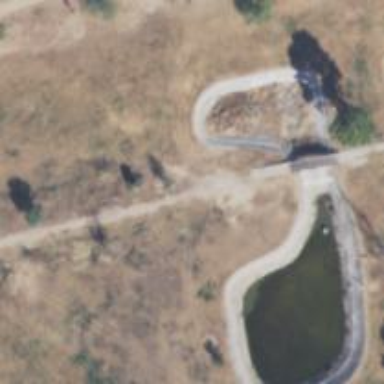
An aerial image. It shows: Path leading to bridge.